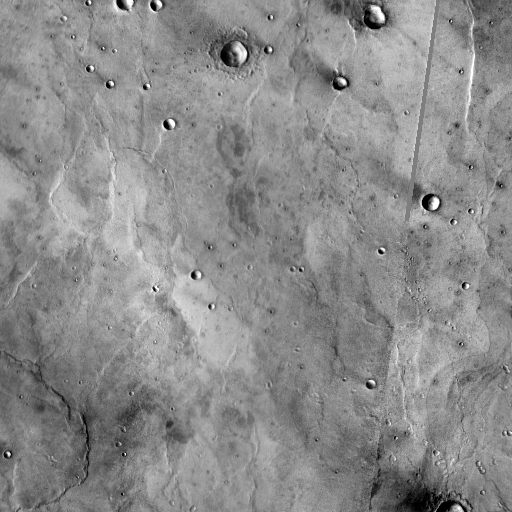
Crater classes present: Background, Other, Layered, Buried, Secondary